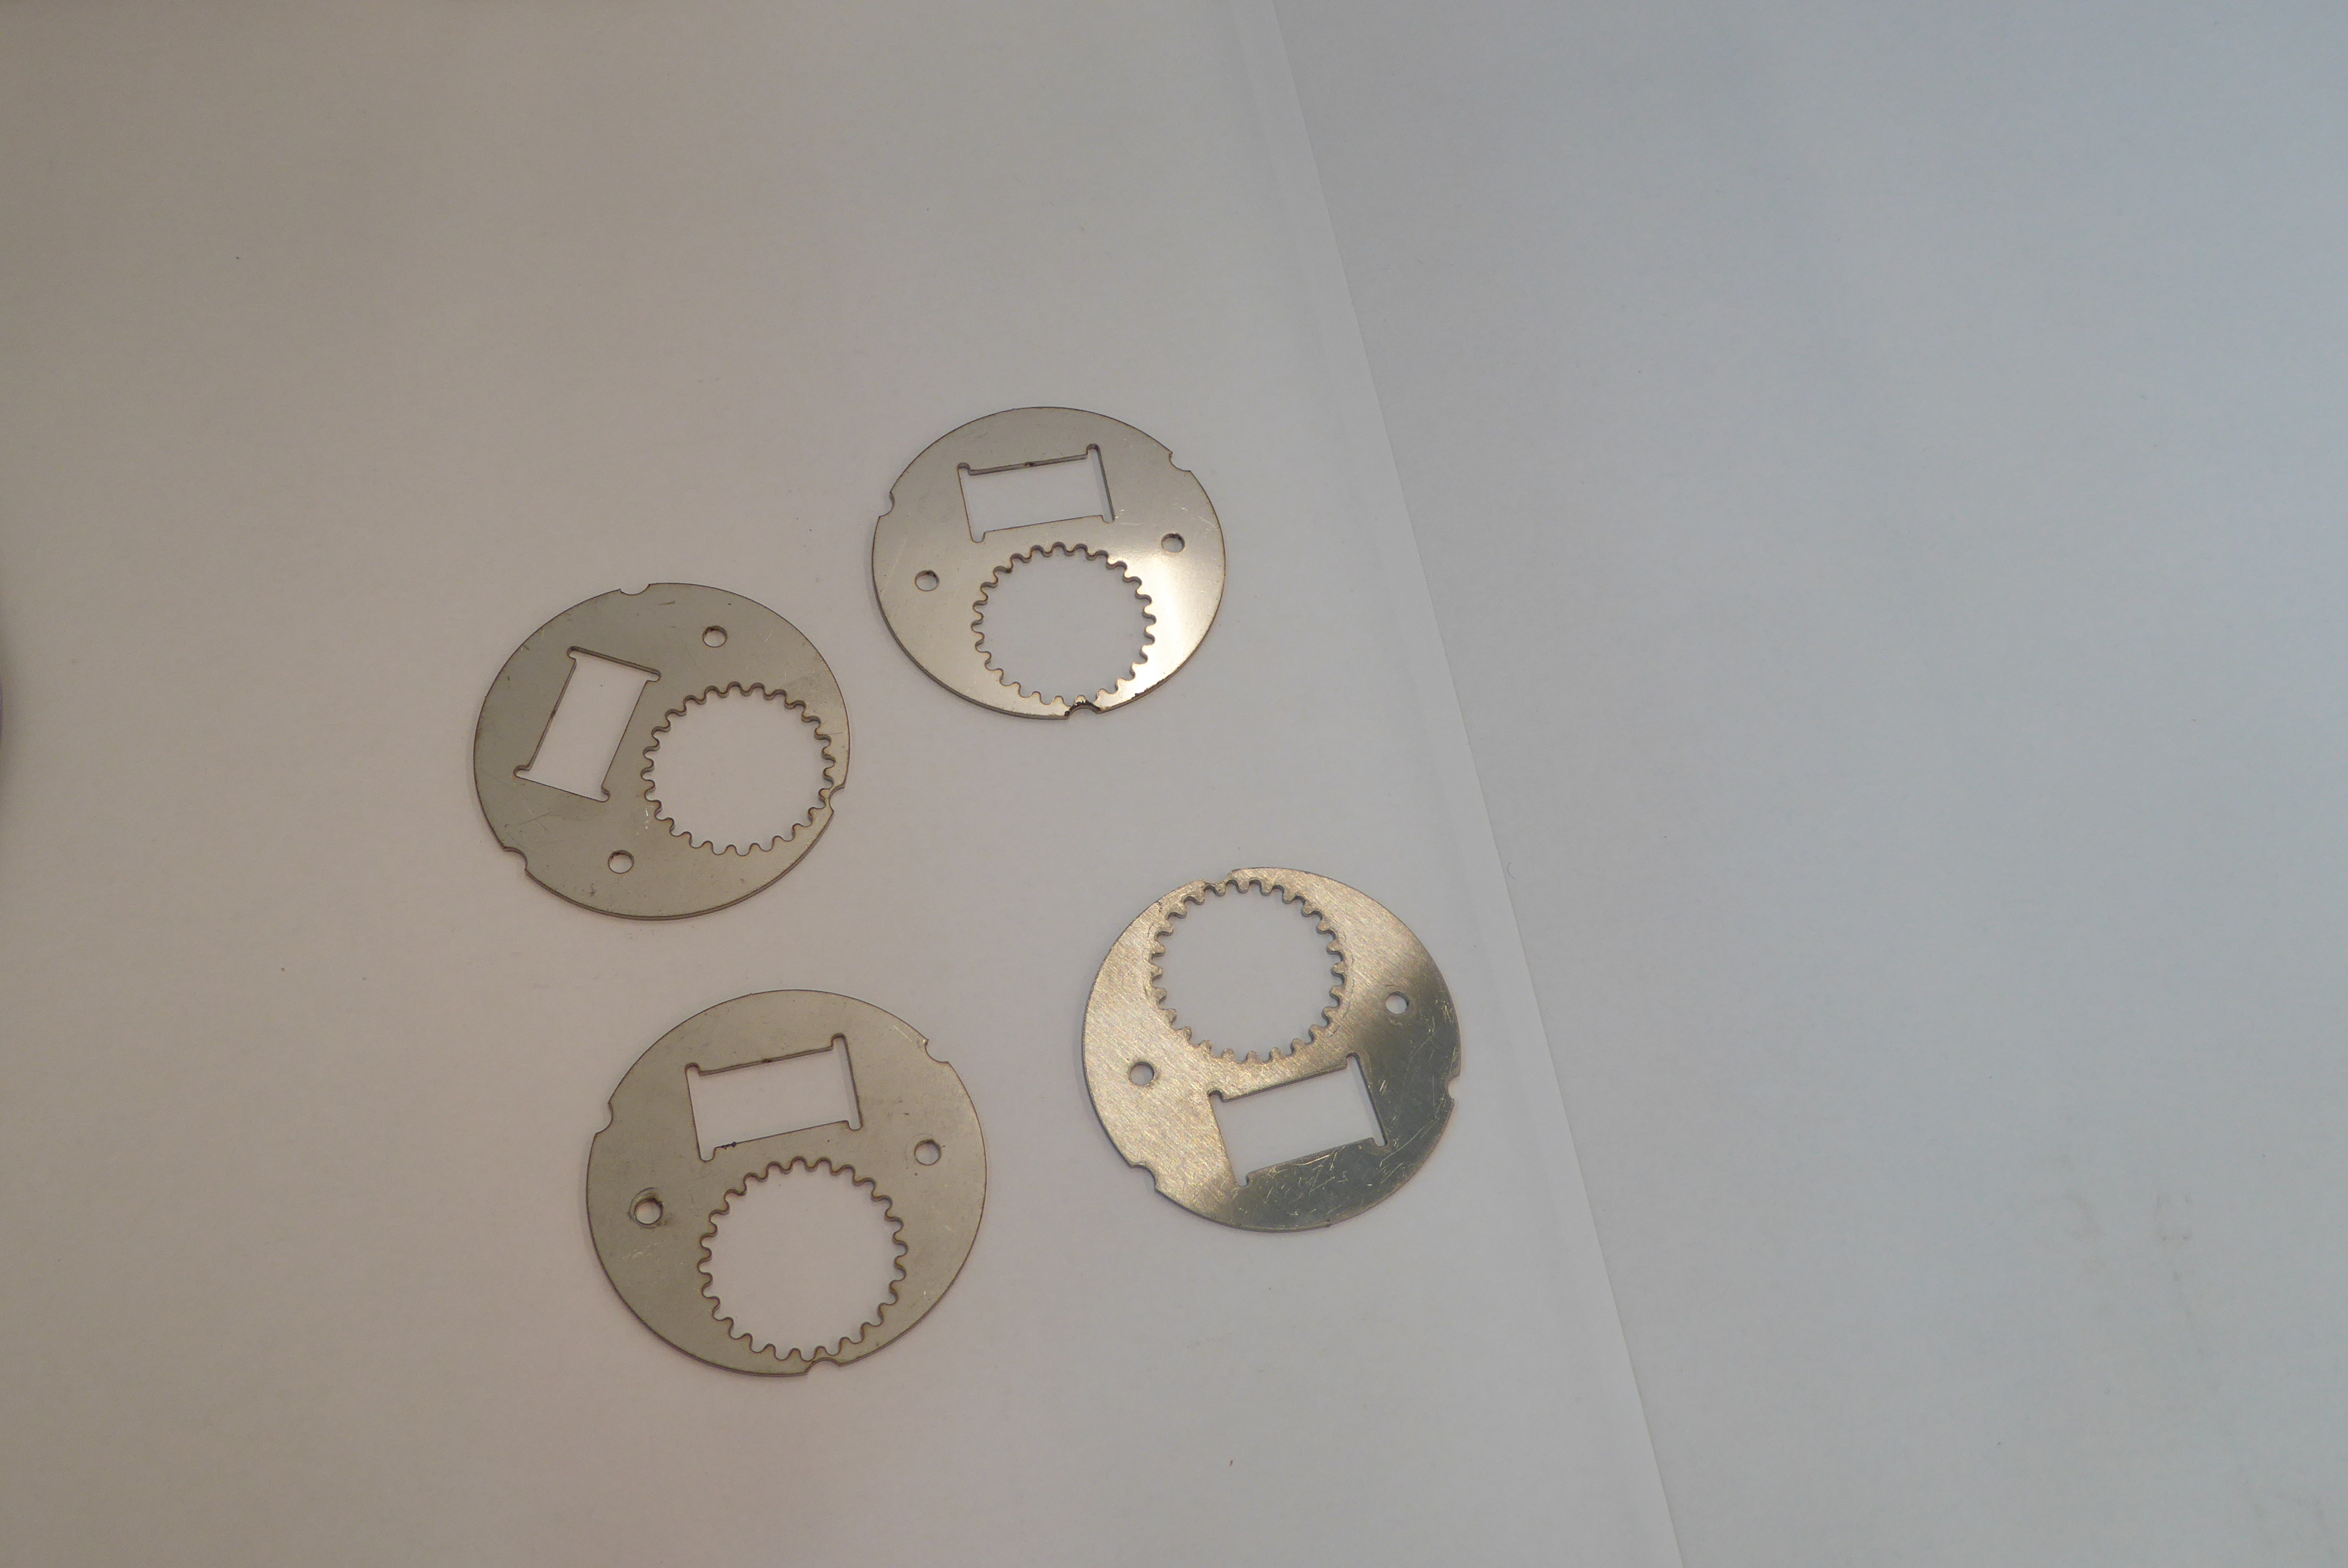
Label: Bottle Opener - Inlay